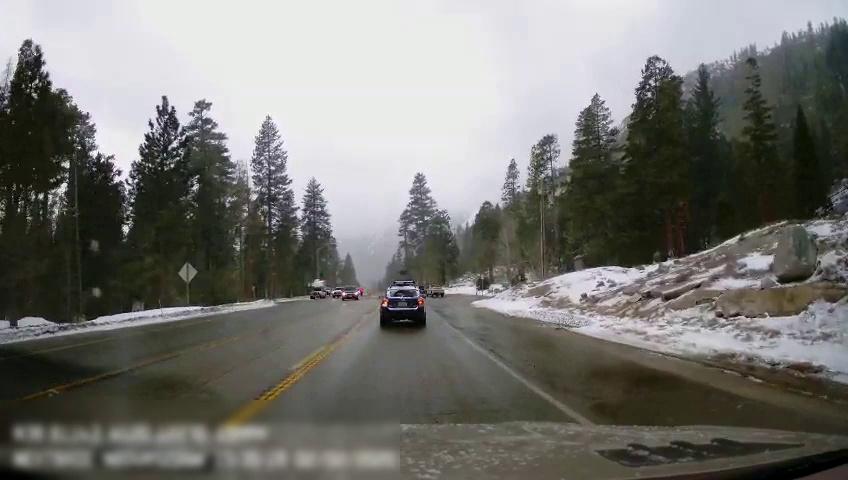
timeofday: Day
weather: Snowy
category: Drivable Space
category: Vehicles | Truck
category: Vehicles | Truck
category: Vehicles | Truck
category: Vehicles | SUV
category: Vehicles | SUV
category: Lanes | Current Lane
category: Lanes | Opposite Lane
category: Lanes | Opposite Lane
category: Lanes | Current Lane